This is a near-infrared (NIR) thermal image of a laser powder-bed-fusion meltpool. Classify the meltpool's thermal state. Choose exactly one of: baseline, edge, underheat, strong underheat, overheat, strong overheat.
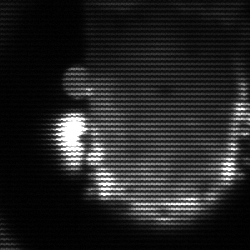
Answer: baseline